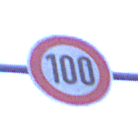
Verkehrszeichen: Geschwindigkeit100
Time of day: SunriseSunset
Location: Outdoor (Urban)
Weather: Overcast
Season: NotSpecified
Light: Natural